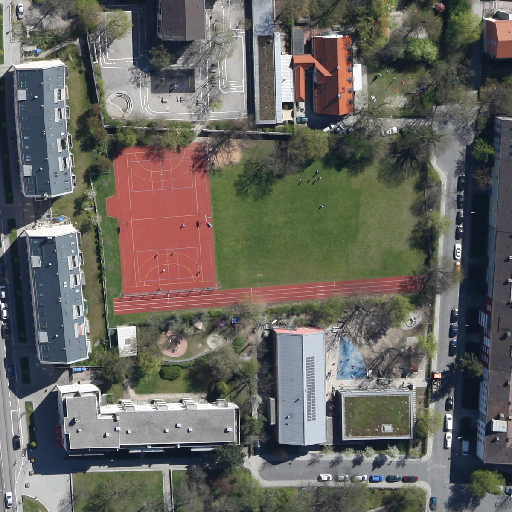
Referring expression: sidewalk